Question: So I am having an issue, (or me just being a complete Derp. I am pretty sure it's the latter) with tables and formatting.
I need to recreate a table from a Word document into my InDesign, and I basically need to make two header row into one so that two columns fit under it...
See the attached image to fully understand what I mean.
What's the easiest way to do this?
Any answers/solutions will be highly appreciated. :-)
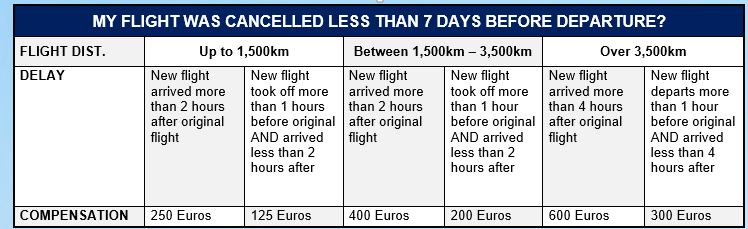
Answer: 1. Select the cells to merge.
2. Invoke Menu "Table" / "Merge Cells".